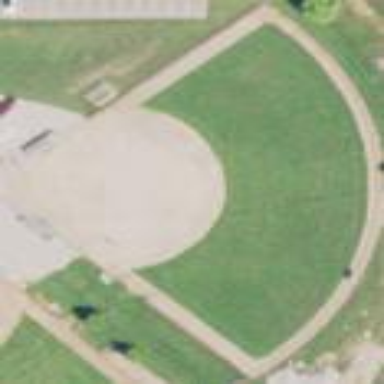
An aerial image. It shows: Baseball pitch for leisure land activities.